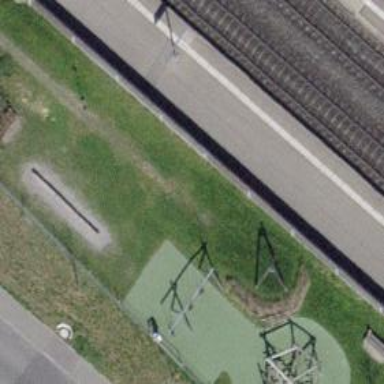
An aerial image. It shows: Playground area for leisure activities on the land.